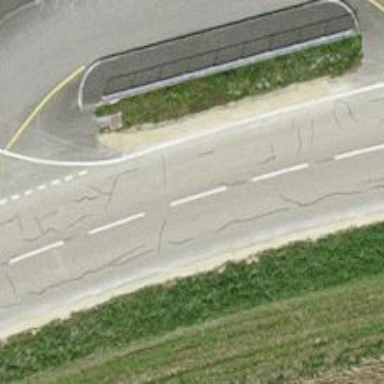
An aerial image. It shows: Secondary road.